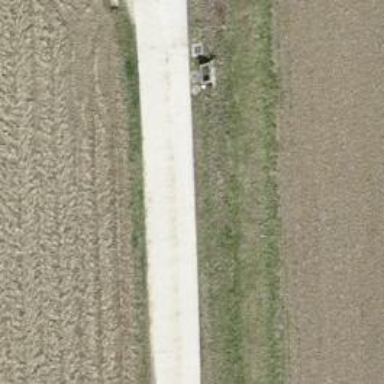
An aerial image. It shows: Asphalt track with grade1 surface.